Question: I have an html like;
'''
<div class="wrapper">
<div class="diva"><br>diva<br>diva<br>diva<br>diva<br>diva<br>diva<br>diva<br>diva<br>diva<br>diva<br>diva</div>
</div>
<div class="divb">divb</div>
'''
'wrapper' and 'divb' divs are having 100% width, and 'wrapper' contains a child div, which holds some text. The child div 'diva' don't have a fixed height, and is designed to stretch according to text. I want 'diva' to stretch 50px into 'divb' also, and I added a -ve margin of 50px to divb. But divb is hiding diva, and I want diva visible. Below is a screenshot.

The pink div is hidden by blue div. I want pink div to be visible. <URL> is the live demo. How can I achieve this?
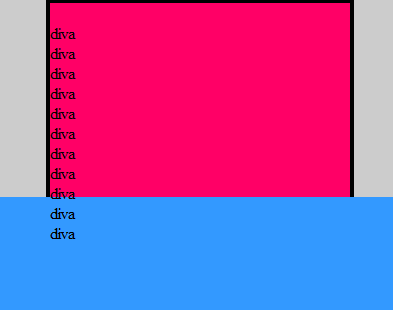
Answer: add to .diva:
'''
position:relative;
z-index:10;
'''
<URL>